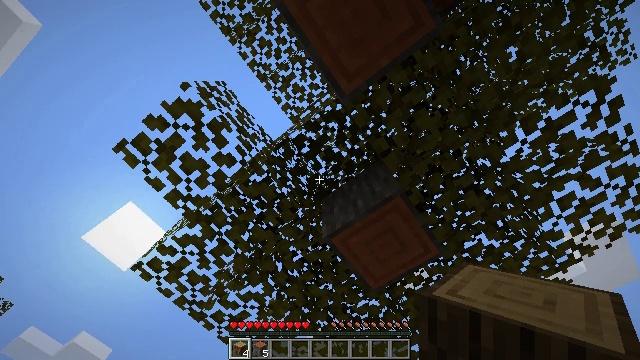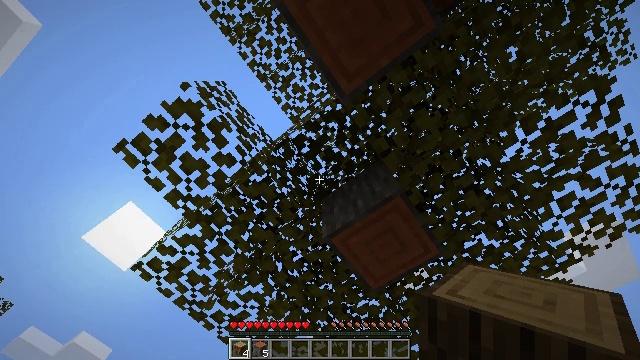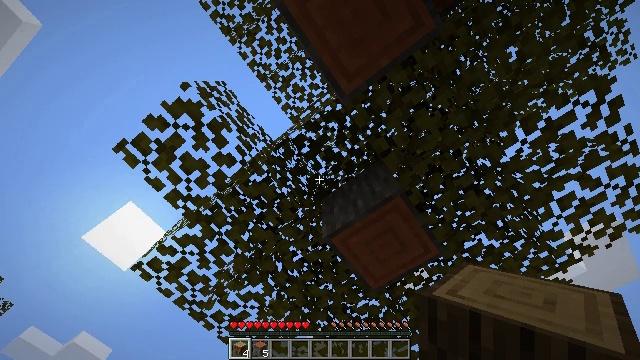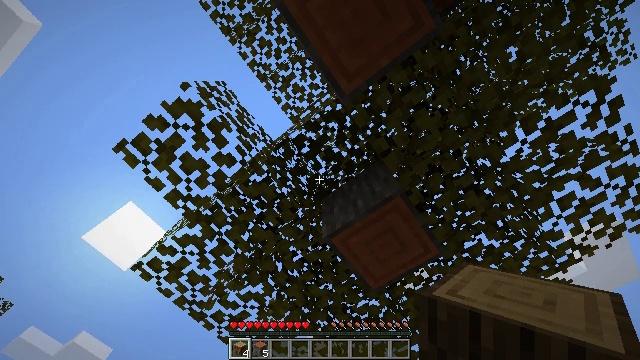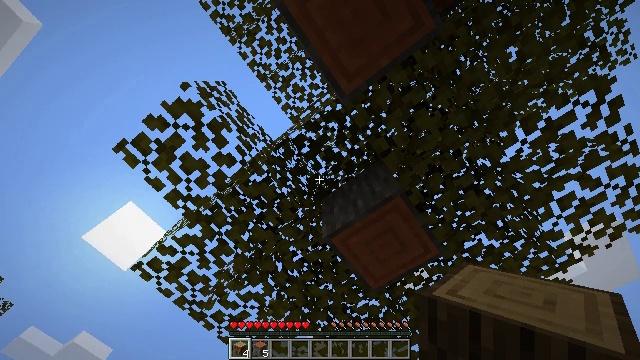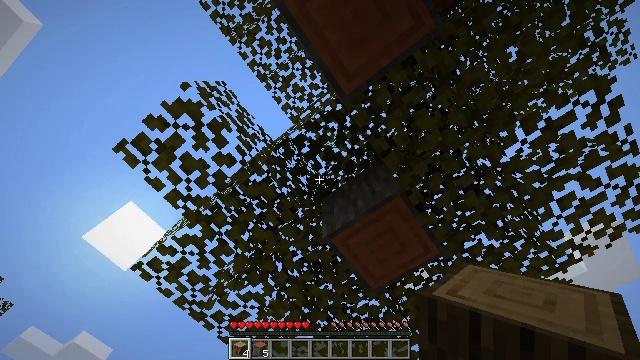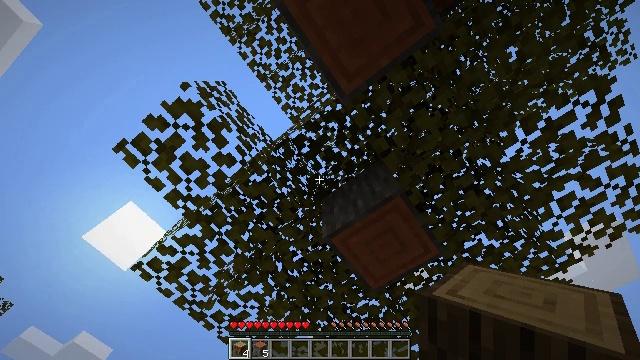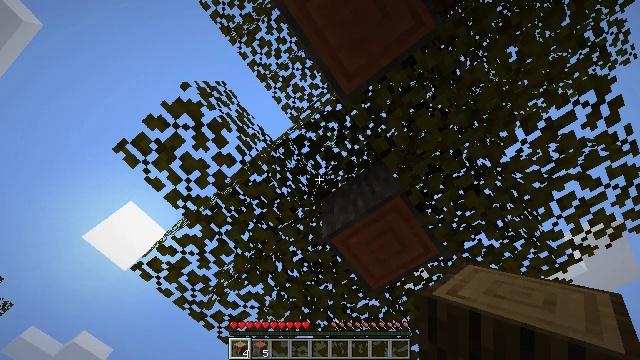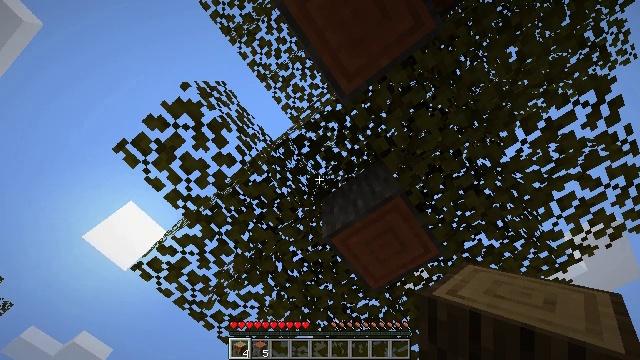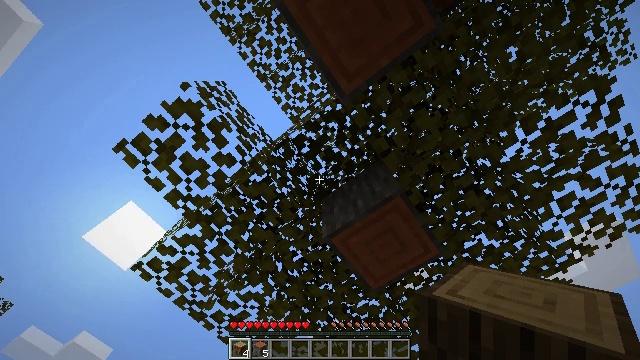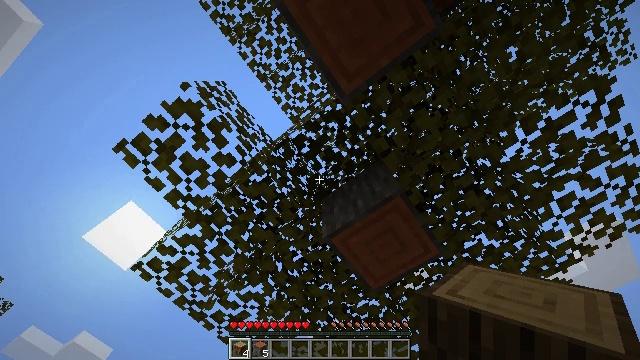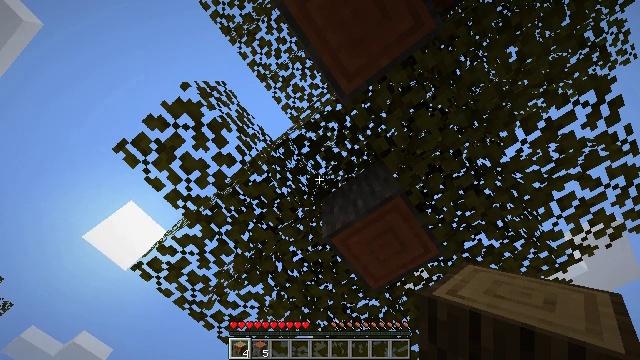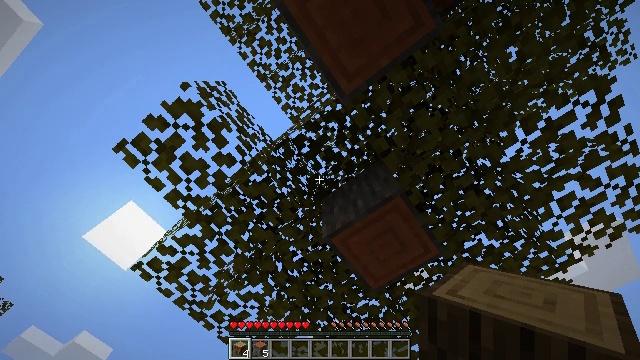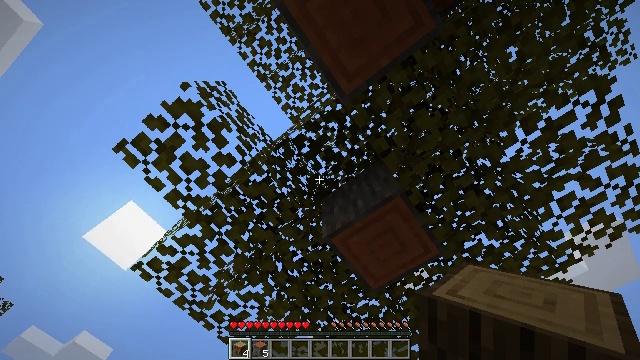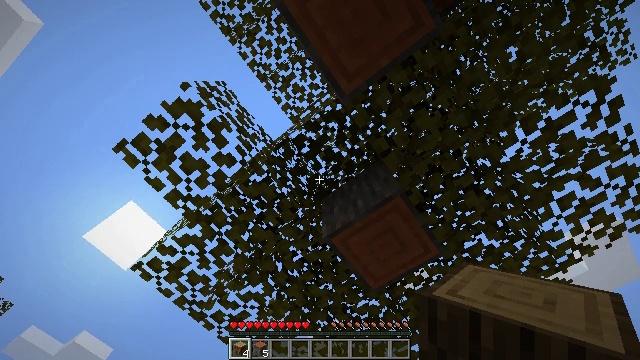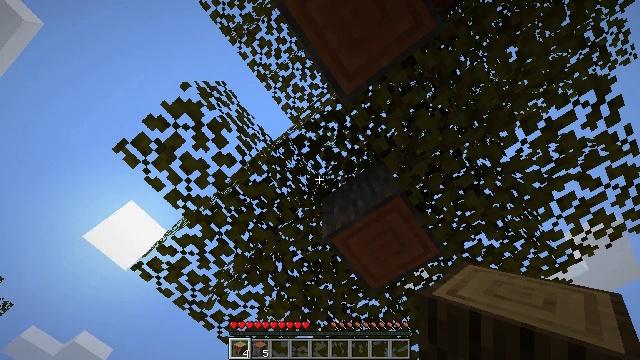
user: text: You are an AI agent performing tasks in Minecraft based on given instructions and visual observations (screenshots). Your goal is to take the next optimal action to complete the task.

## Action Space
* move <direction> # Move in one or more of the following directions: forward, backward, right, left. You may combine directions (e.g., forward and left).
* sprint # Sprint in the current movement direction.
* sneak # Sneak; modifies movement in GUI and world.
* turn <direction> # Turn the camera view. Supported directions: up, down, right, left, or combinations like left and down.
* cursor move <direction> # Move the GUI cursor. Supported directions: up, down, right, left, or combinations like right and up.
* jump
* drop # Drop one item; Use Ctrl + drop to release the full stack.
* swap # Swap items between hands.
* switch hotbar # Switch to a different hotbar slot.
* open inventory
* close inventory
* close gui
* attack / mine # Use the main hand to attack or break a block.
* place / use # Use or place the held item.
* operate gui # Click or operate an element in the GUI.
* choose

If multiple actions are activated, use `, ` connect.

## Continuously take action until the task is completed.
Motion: motion action
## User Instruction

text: Chop down the acacia log.
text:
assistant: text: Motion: no_op
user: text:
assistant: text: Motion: no_op
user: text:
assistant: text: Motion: no_op
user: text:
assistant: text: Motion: no_op
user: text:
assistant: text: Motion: no_op
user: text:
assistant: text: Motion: no_op
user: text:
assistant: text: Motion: no_op
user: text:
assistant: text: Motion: no_op
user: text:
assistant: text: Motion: no_op
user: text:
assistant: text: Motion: no_op
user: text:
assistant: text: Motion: no_op
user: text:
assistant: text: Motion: no_op
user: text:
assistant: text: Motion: no_op
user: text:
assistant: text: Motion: no_op
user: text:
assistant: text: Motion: no_op
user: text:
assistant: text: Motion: no_op
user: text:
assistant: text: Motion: no_op
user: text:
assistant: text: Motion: no_op
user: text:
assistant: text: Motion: no_op
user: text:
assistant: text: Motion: no_op
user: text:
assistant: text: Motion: no_op
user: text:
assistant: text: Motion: no_op
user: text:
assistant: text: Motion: no_op
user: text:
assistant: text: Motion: no_op
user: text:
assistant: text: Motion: no_op
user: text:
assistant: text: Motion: no_op
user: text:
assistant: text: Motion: no_op
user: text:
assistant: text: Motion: no_op
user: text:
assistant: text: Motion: no_op
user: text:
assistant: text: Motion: no_op